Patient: sex F, age 62
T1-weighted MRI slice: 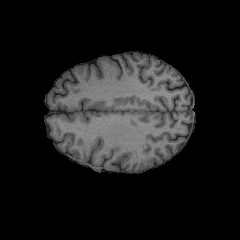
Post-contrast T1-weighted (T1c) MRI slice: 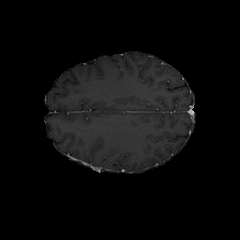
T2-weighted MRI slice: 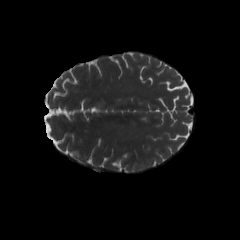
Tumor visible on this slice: no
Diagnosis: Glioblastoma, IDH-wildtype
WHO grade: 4